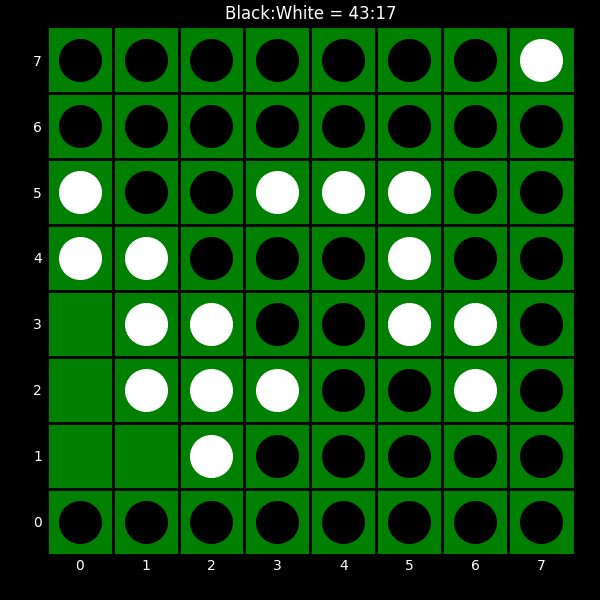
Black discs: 43
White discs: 17